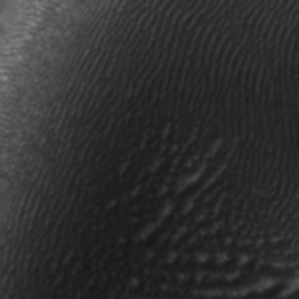
Label: frost